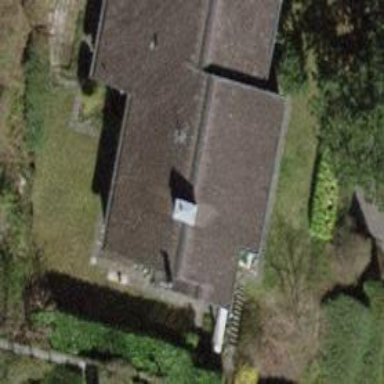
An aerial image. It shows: Building with tiled roof.